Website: ulta-beauty
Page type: customer-info-address
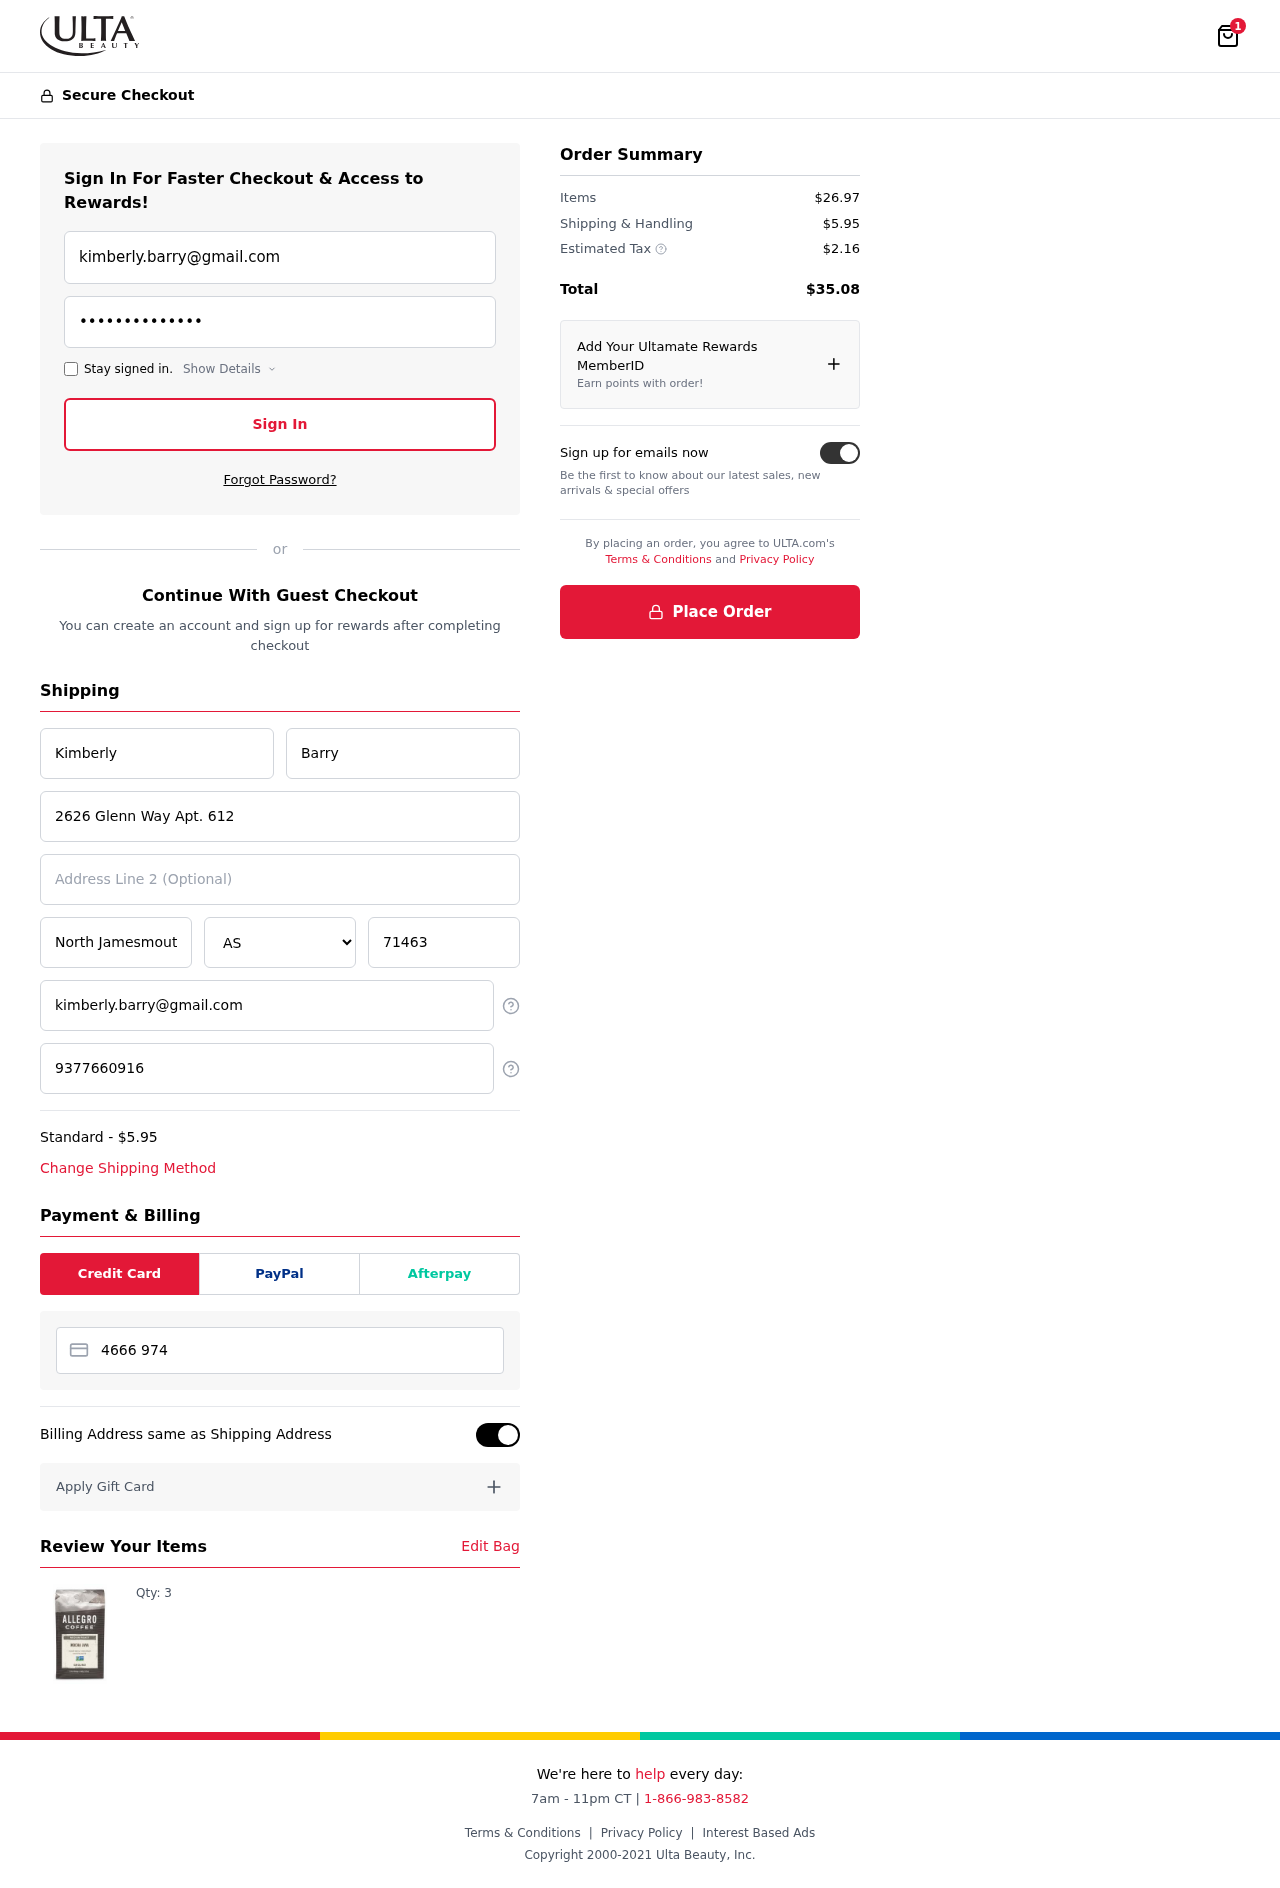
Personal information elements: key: PII_CARD_NUMBER
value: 4666 9742 6192 4446
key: PII_CITY
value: North Jamesmouth
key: PII_EMAIL
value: kimberly.barry@gmail.com
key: PII_FIRSTNAME
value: Kimberly
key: PII_LASTNAME
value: Barry
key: PII_PHONE
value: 9377660916
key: PII_POSTCODE
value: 71463
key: PII_STATE
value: AS
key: PII_STREET
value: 2626 Glenn Way Apt. 612
Product elements: key: PRODUCT1_QUANTITY
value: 3
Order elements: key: ORDER_NUM_ITEMS
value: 1
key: ORDER_SHIPPING_COST
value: $5.95
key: ORDER_ITEMS_TOTAL
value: $26.97
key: ORDER_SHIPPING_COST2
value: $5.95
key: ORDER_TAX
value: $2.16
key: ORDER_TOTAL
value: $35.08